Aerial crown-view tile of a tropical tree (Barro Colorado Island, Panama), acquired 20250915:
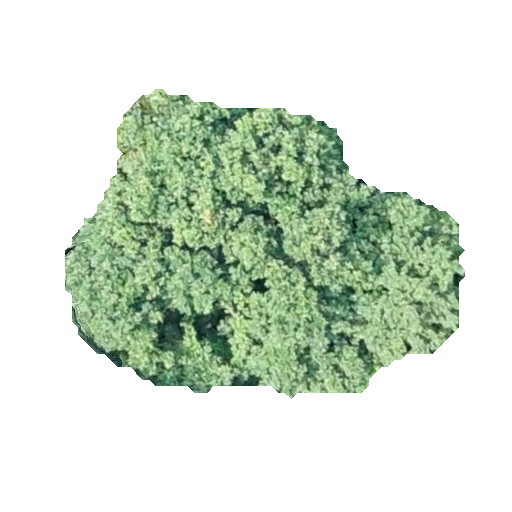
Species: Hieronyma alchorneoides
GBIF accepted scientific name: Hieronyma alchorneoides
Crown area: 126.312 m²